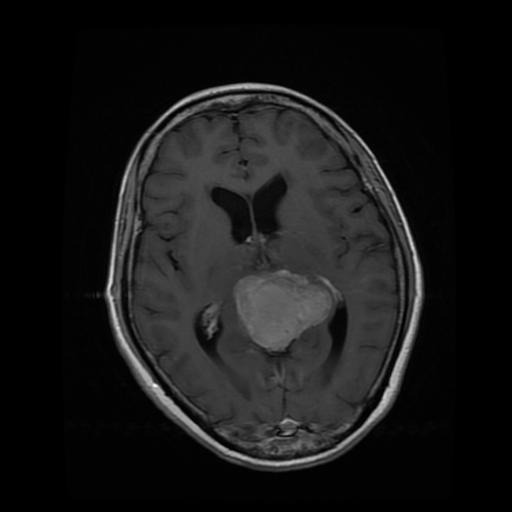
Label: meningioma